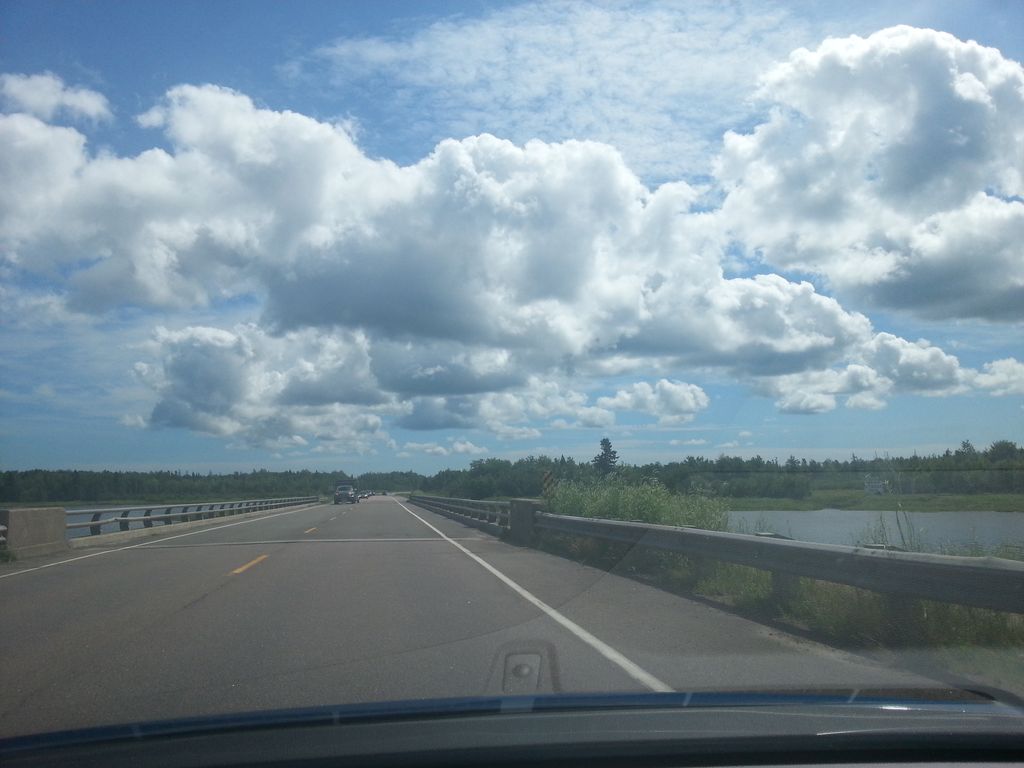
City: charlottetown